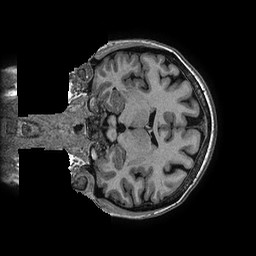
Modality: T1w
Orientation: coronal
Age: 49
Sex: female
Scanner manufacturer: ge
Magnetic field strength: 3 T
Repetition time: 0.006952 s
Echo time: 0.00292 s